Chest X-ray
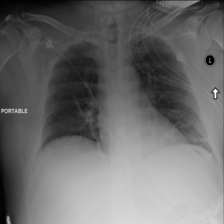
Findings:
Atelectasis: positive
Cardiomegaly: negative
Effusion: negative
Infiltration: negative
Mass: negative
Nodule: negative
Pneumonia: negative
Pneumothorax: negative
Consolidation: negative
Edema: negative
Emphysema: negative
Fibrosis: negative
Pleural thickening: negative
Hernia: negative